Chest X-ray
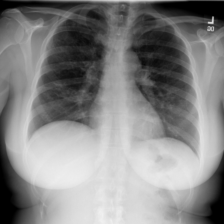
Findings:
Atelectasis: negative
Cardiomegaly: negative
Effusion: negative
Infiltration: negative
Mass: negative
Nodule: negative
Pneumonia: negative
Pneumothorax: negative
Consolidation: negative
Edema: negative
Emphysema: negative
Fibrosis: negative
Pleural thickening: negative
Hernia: negative